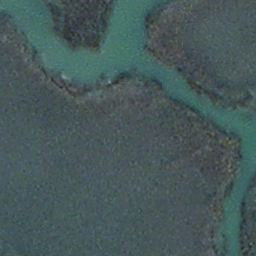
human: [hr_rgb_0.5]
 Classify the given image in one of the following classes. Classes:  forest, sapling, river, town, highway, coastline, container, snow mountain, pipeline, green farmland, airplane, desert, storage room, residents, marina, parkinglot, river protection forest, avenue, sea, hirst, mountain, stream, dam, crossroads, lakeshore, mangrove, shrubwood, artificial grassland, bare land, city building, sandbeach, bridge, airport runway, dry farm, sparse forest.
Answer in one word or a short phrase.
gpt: stream